Question: I programmed an App for Android and got some trouble with my Service.
The following image may gives a better understanding of the situation. I tried to keep it as simple as possible:

I have an Activity that starts a service. This service starts a Thread which does a request to a Web page. As soon as this service is started, it should continue this procedure.
The only Exception is the low memory killer or human request from the activity.
My Problem now: In the moment where the Android-device activates its powersafe-mode (Screen turns black), the Thread is paused/halted. After i reactivate the device, the Thread resumes.
What I got so far:
- - - -
I hope you got an understanding of my problem and can help me. I can't see the reason why it won't work in the one special given situation.
Thanks in advance :)
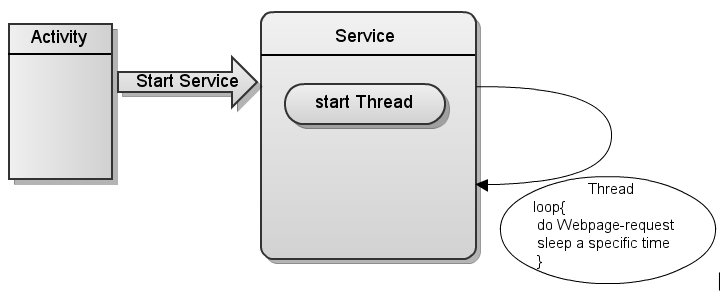
Answer: Have a look to the <URL> class. But use it carefully because :
> Device battery life will be significantly affected by the use of this API. Do not acquire PowerManager.WakeLocks unless you really need them, use the minimum levels possible, and be sure to release them as soon as possible.